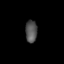
Tissue: lung
Cell type: Fibroblasts
Senescence score: 0.5529
Nuclear area (px): 256
Mean DAPI intensity: 82.402